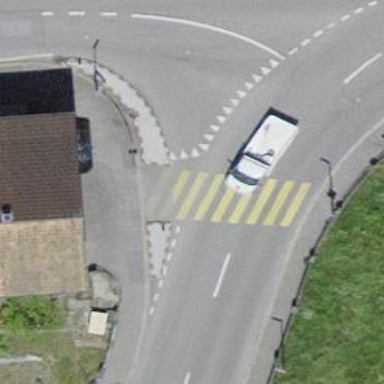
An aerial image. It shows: Zebra crossing on the road.